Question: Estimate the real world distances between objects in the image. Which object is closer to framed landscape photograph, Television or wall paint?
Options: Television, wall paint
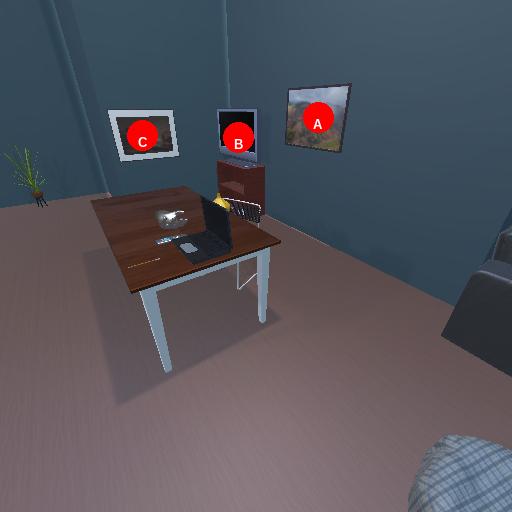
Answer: Television